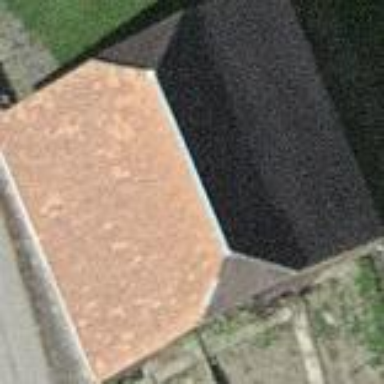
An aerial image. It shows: Rural barn.